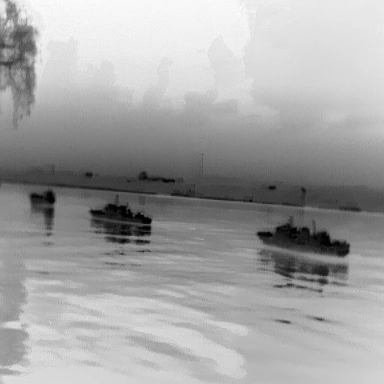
There are three objects shown in the infrared image, including two warships, and a liner.